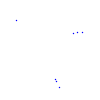
Particle: proton